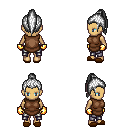
a pixel art fantasy rpg character, female body template, human, tanned skin, brown tunic, metal pants, white long topknot hairstyle, gold gloves, brown slippers, four views (front, back, left, right), 2x2 character sprite sheet, small pixel art, hard edges, no anti-aliasing